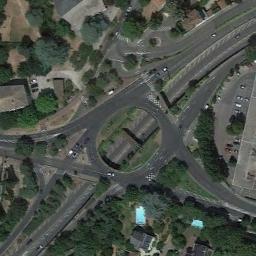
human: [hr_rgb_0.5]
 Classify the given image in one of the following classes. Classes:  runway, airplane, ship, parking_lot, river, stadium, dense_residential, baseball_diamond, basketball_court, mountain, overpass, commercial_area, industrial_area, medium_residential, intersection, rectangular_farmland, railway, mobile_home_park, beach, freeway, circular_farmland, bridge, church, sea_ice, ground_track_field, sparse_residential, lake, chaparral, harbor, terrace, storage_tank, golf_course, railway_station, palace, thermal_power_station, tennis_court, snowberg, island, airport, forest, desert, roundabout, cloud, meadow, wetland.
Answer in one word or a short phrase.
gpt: roundabout